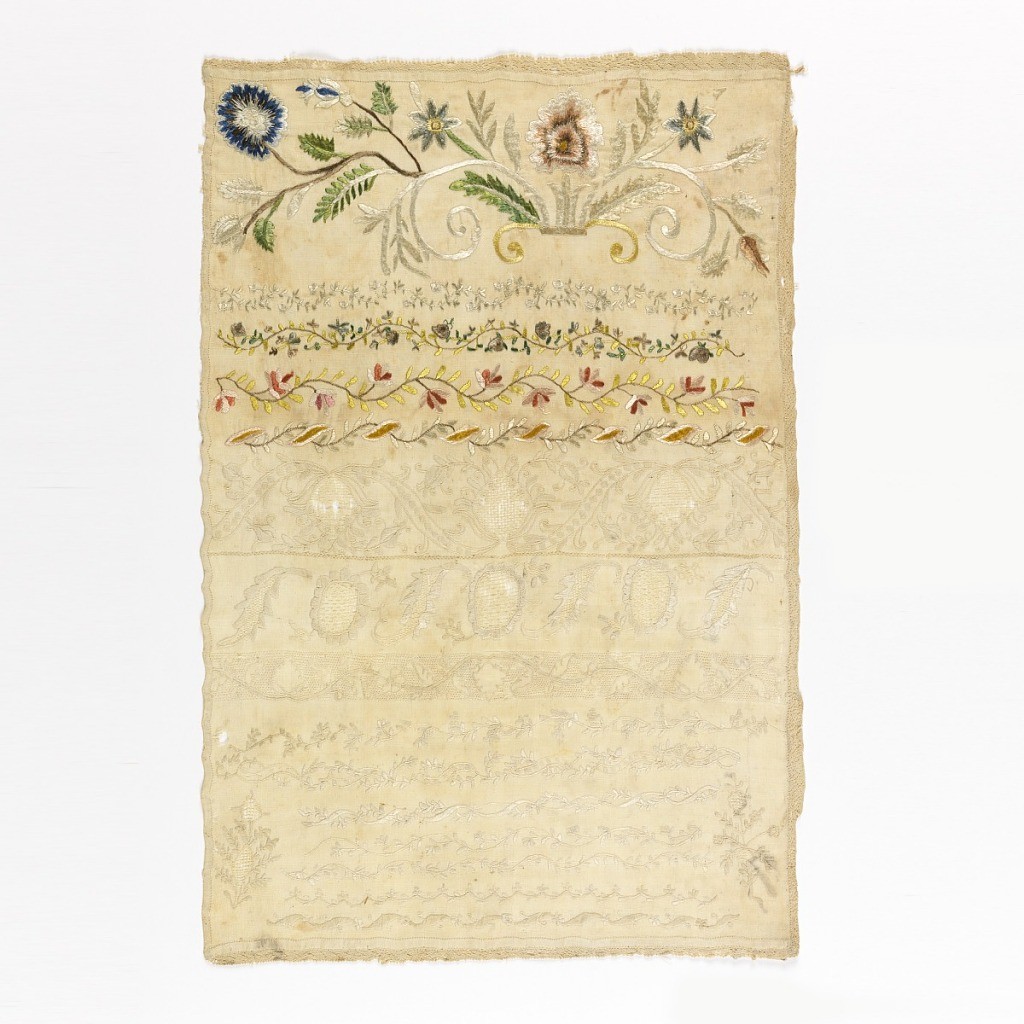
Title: Sampler
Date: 18th century
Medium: silk and linen embroidery, linen foundation Technique: satin, stem and split stitches with drawnwork on plain weave
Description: Flowers growing out of a scroll with cross borders in floral pattern.  Hemstitched on three sides; edged with narrow needlepoint lace on three sides.